Question: I have data that results in multiple lines being plotted, I want to give these lines a single label in my legend. I think this can be better demonstrated using the example below,
'''
a = np.array([[ 3.57, 1.76, 7.42, 6.52],
[ 1.57, 1.2 , 3.02, 6.88],
[ 2.23, 4.86, 5.12, 2.81],
[ 4.48, 1.38, 2.14, 0.86],
[ 6.68, 1.72, 8.56, 3.23]])
plt.plot(a[:,::2].T, a[:, 1::2].T, 'r', label='data_a')
plt.legend(loc='best')
'''
As you can see at Out[23] the plot resulted in 5 distinct lines. The resulting plot looks like this

Is there any way that I can tell the plot method to avoid multiple labels? I don't want to use custom legend (where you specify the label and the line shape all at once) as much as I can.
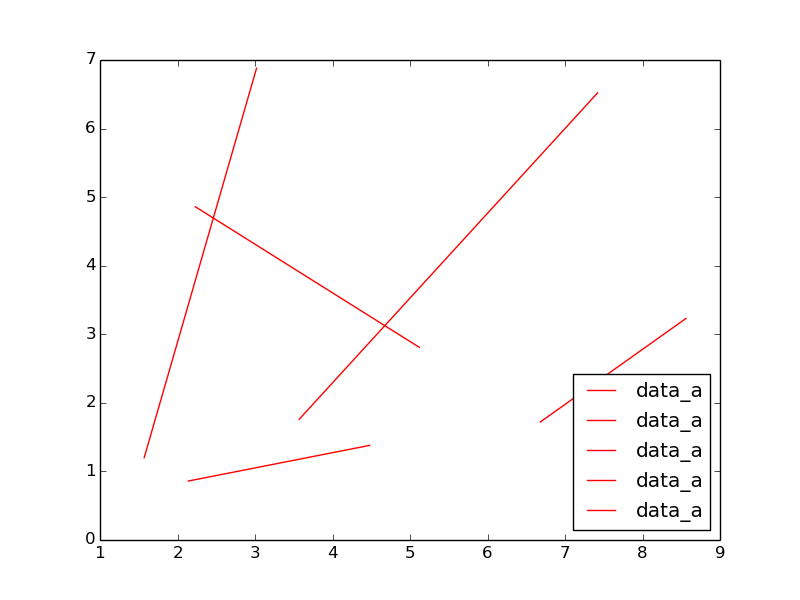
Answer: I'd make a small helper function personally, if i planned on doing it often;
'''
from matplotlib import pyplot
import numpy
a = numpy.array([[ 3.57, 1.76, 7.42, 6.52],
[ 1.57, 1.2 , 3.02, 6.88],
[ 2.23, 4.86, 5.12, 2.81],
[ 4.48, 1.38, 2.14, 0.86],
[ 6.68, 1.72, 8.56, 3.23]])
def plotCollection(ax, xs, ys, *args, **kwargs):
ax.plot(xs,ys, *args, **kwargs)
if "label" in kwargs.keys():
#remove duplicates
handles, labels = pyplot.gca().get_legend_handles_labels()
newLabels, newHandles = [], []
for handle, label in zip(handles, labels):
if label not in newLabels:
newLabels.append(label)
newHandles.append(handle)
pyplot.legend(newHandles, newLabels)
ax = pyplot.subplot(1,1,1)
plotCollection(ax, a[:,::2].T, a[:, 1::2].T, 'r', label='data_a')
plotCollection(ax, a[:,1::2].T, a[:, ::2].T, 'b', label='data_b')
pyplot.show()
'''
An easier (and IMO clearer) way to remove duplicates (than what you have) from the 'handles' and 'labels' of the legend is this:
'''
handles, labels = pyplot.gca().get_legend_handles_labels()
newLabels, newHandles = [], []
for handle, label in zip(handles, labels):
if label not in newLabels:
newLabels.append(label)
newHandles.append(handle)
pyplot.legend(newHandles, newLabels)
'''